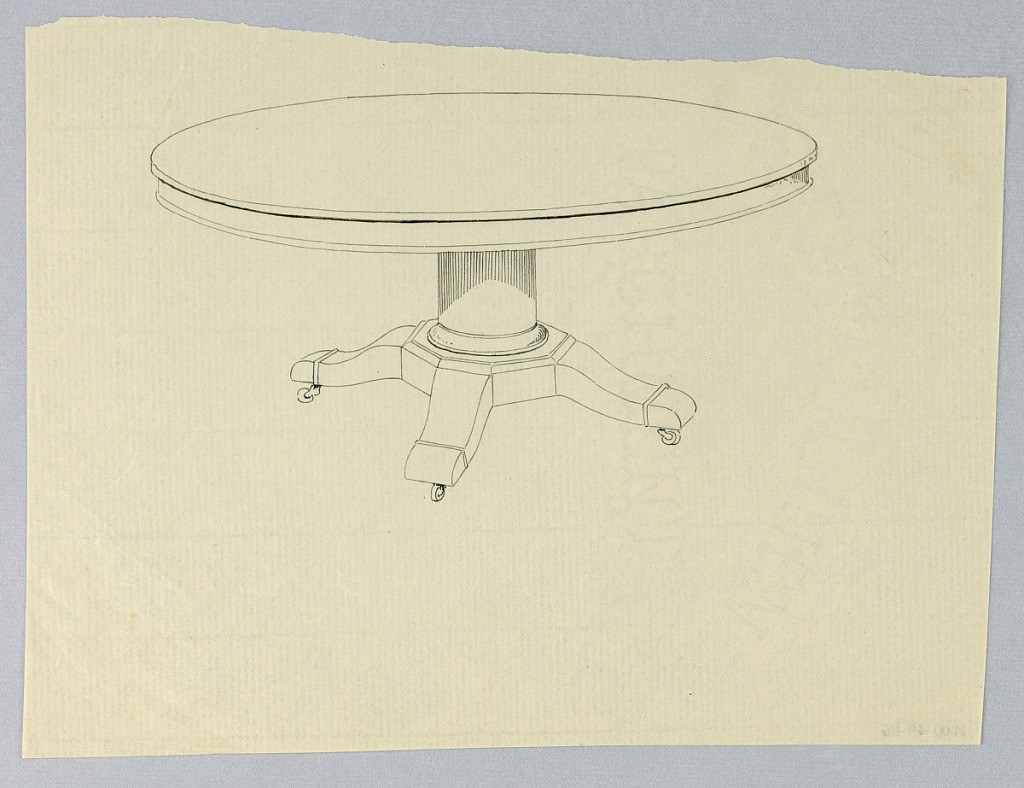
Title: Design for a Round Table on Molded Base
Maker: A.N. Davenport Co.
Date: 1900–05
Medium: Pen and black ink on thin, cream paper
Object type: Drawing
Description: Round molded table top raised on plain column-like support sitting on molded base having four splayed legs on casters.